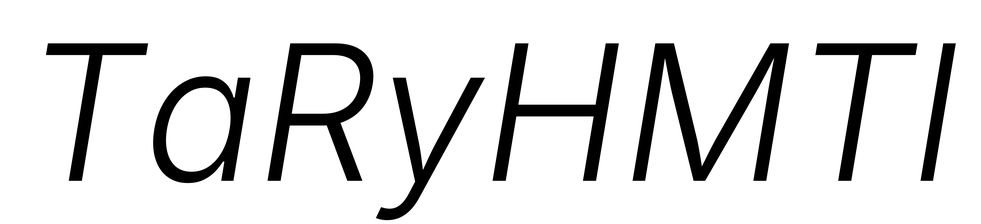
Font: Inter-Italic_Light_Italic